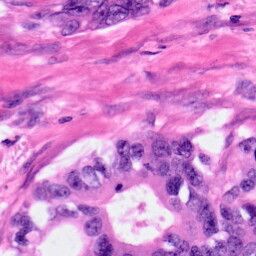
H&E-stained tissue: Pancreatic